Field crop: maize
Growth stage: 1
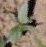
Species: datura